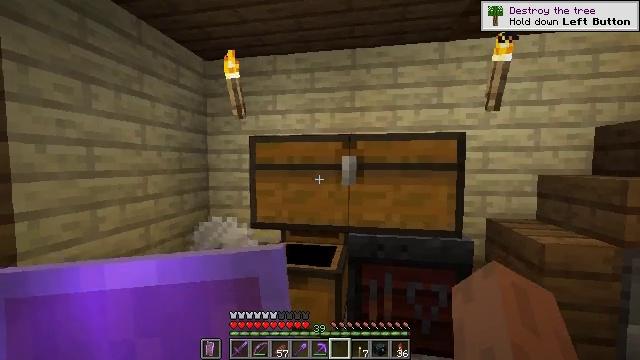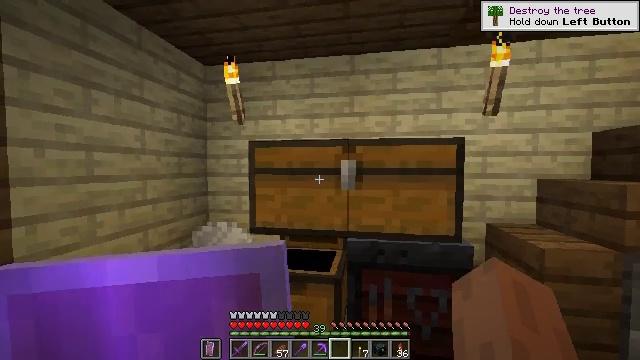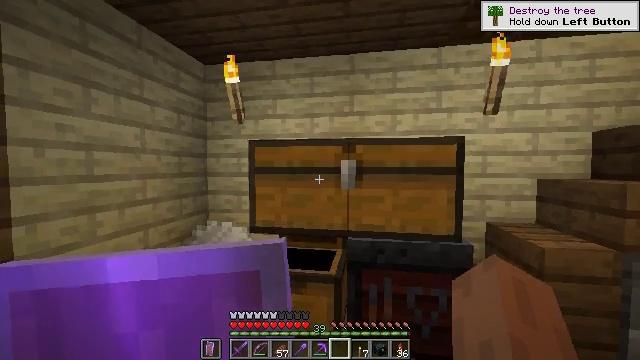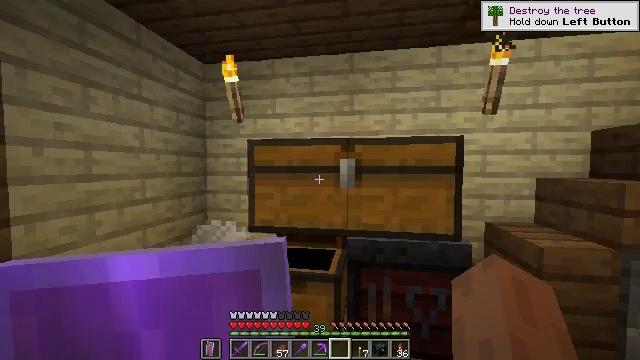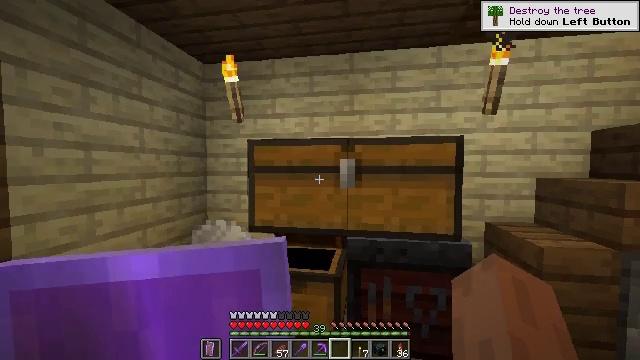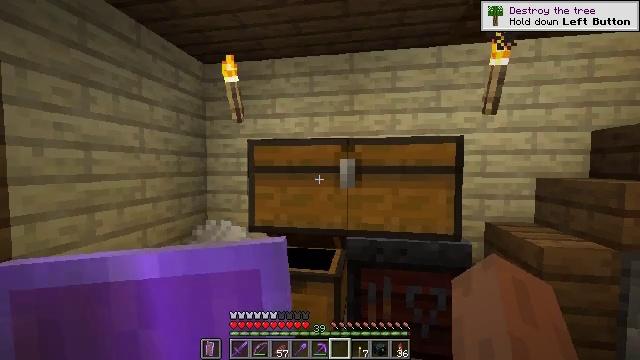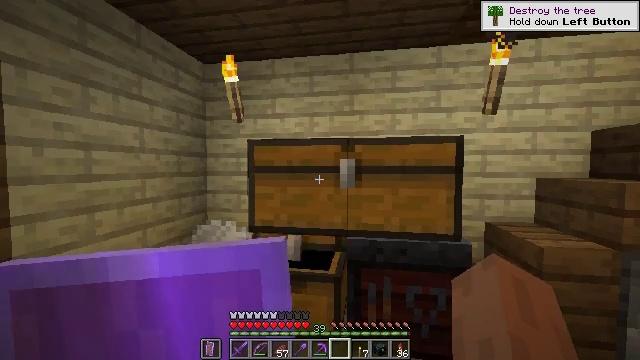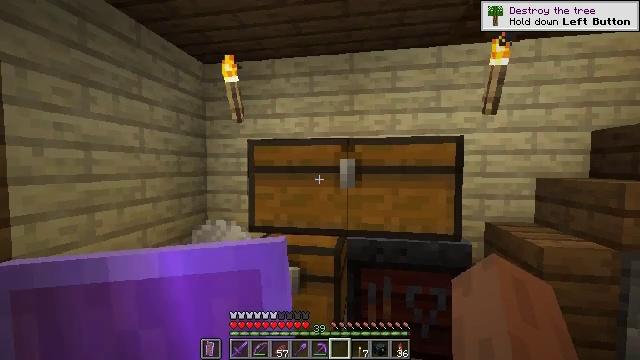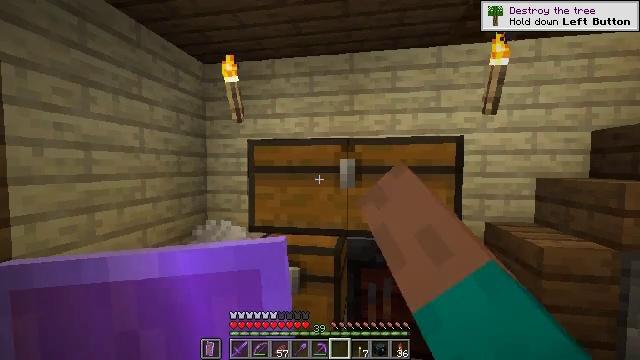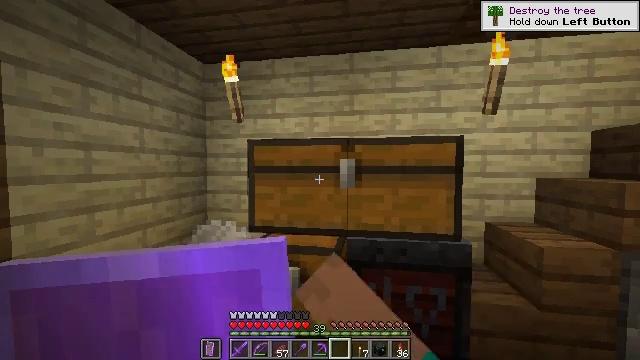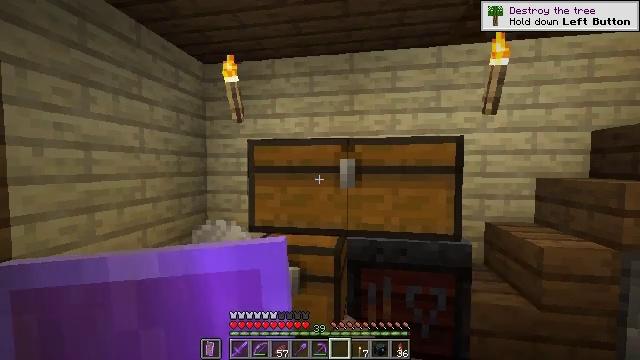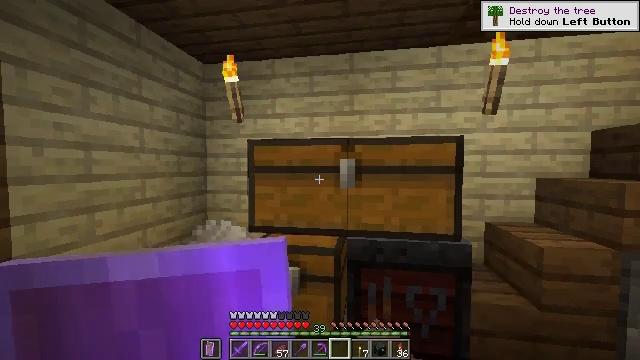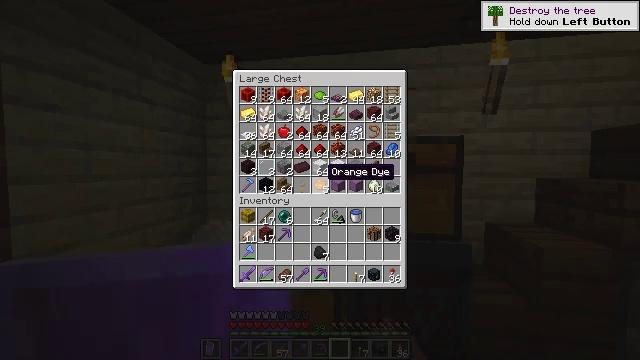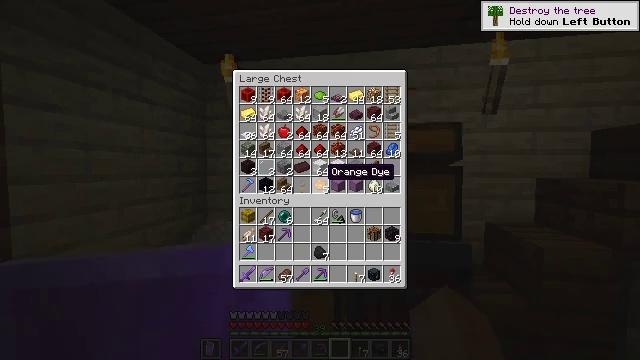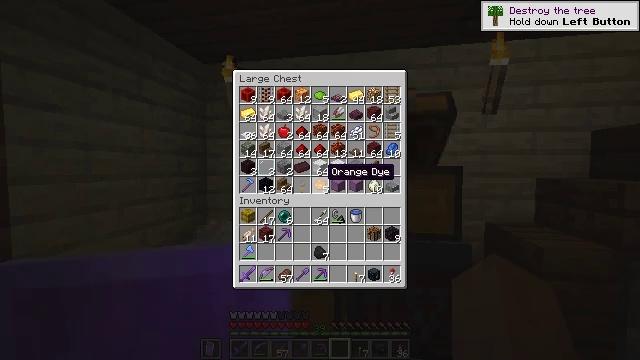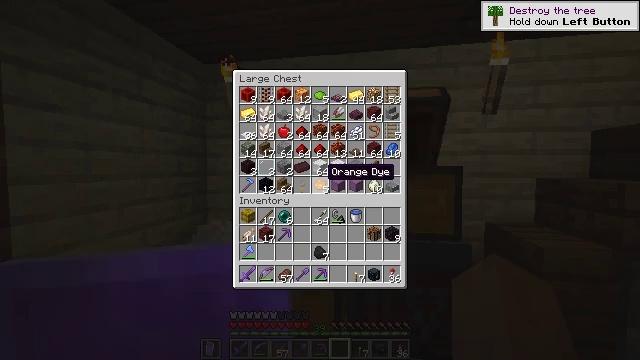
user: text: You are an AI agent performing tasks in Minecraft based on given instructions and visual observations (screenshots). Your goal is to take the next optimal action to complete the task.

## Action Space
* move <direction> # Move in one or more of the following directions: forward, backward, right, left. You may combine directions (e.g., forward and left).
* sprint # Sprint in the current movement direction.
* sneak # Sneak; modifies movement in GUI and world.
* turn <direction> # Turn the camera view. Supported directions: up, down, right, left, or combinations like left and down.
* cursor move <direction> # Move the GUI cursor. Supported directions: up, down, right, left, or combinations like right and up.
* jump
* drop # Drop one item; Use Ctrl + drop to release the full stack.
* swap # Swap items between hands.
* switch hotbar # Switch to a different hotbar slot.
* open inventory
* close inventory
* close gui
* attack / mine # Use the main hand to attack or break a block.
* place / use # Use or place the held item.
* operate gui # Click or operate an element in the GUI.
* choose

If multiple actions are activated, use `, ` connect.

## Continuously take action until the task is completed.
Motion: motion action
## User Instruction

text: Craft glass.
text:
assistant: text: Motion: turn up
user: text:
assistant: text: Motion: no_op
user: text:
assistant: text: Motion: no_op
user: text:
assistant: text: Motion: no_op
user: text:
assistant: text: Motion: no_op
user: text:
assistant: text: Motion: no_op
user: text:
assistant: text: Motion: use / place
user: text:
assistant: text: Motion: use / place
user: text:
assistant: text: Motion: use / place
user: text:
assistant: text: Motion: use / place
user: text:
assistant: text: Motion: no_op
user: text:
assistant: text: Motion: no_op
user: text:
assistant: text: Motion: no_op
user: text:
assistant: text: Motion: no_op
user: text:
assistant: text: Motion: no_op
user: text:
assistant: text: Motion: no_op
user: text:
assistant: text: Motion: no_op
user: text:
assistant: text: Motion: no_op
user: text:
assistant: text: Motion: no_op
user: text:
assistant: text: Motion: no_op
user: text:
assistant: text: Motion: no_op
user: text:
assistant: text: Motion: no_op
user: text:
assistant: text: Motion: no_op
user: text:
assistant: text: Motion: no_op
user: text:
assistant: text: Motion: no_op
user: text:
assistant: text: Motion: no_op
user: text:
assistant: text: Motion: no_op
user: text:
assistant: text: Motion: no_op
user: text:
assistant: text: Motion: no_op
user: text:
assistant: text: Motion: no_op